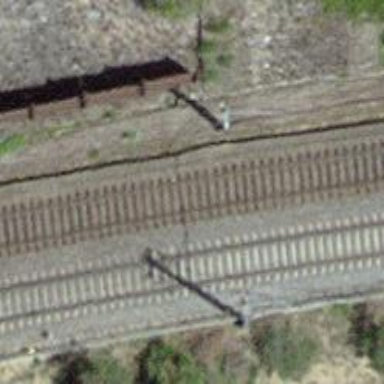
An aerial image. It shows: Railway track with contact lines for electrification.